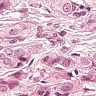
Metastatic tissue present: yes